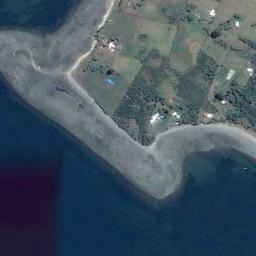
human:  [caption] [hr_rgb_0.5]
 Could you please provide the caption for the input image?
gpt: The beach with two barrier spits, And the sand on the beach is brown and the farmland is on the beach .

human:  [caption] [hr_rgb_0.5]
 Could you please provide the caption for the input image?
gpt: The beach is a regular rectangle .

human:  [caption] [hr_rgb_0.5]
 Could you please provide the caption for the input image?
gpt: The blue oceans and massive fields .

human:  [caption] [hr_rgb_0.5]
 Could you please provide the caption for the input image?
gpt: The beach consists of dark blue water, Coast and farmland .

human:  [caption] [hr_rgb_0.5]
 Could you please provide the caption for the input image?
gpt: The grass is beside the beach .